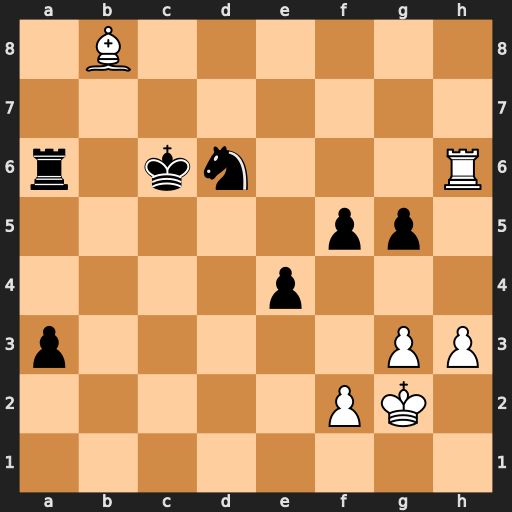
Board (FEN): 1B6/8/r1kn3R/5pp1/4p3/p5PP/5PK1/8
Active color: w
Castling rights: -
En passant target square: -
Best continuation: Rxd6+ Kb7 Rxa6